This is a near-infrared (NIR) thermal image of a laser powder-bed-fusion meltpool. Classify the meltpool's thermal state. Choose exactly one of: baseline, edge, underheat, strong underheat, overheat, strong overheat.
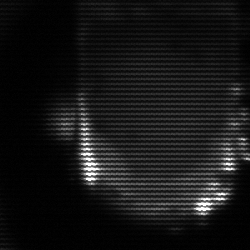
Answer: baseline